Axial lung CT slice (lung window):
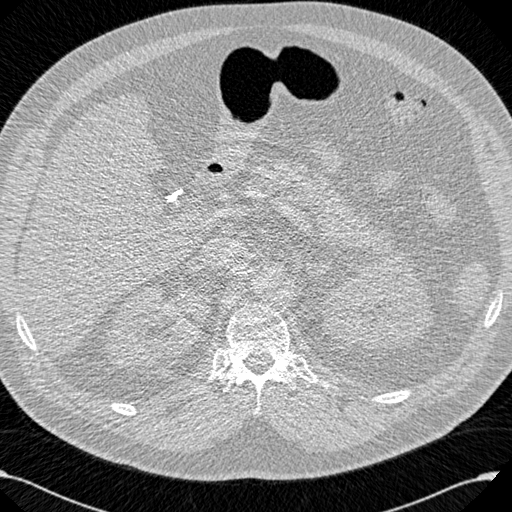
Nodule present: no